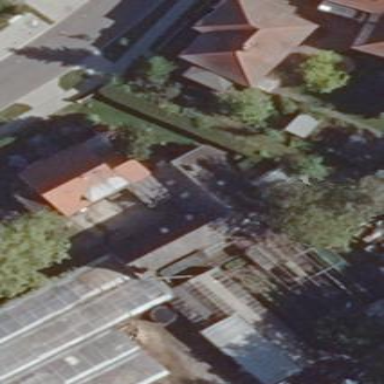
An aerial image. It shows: Part of building.